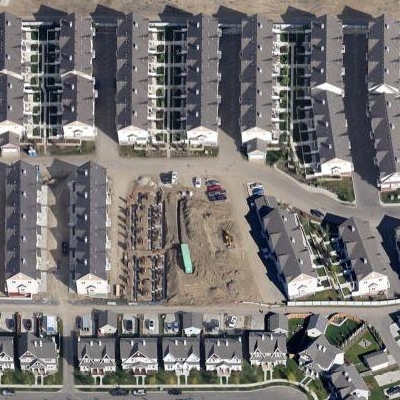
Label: fResident